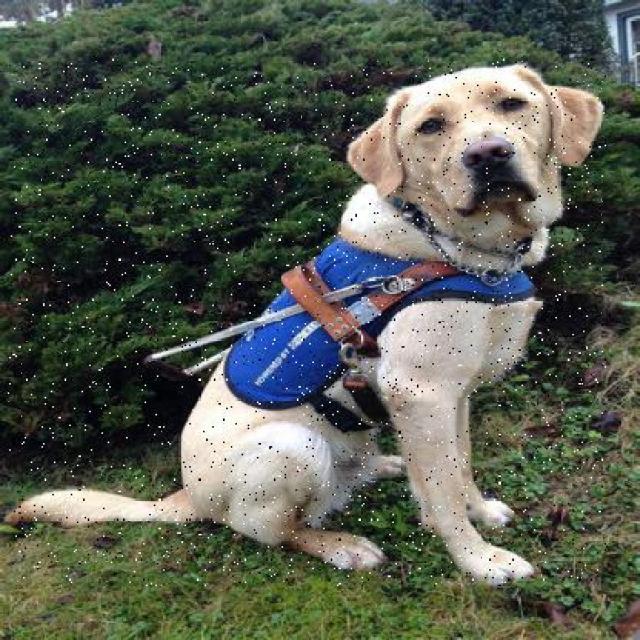
Healthy canine skin — no visible lesions, inflammation, or abnormalities. The skin and coat appear normal.